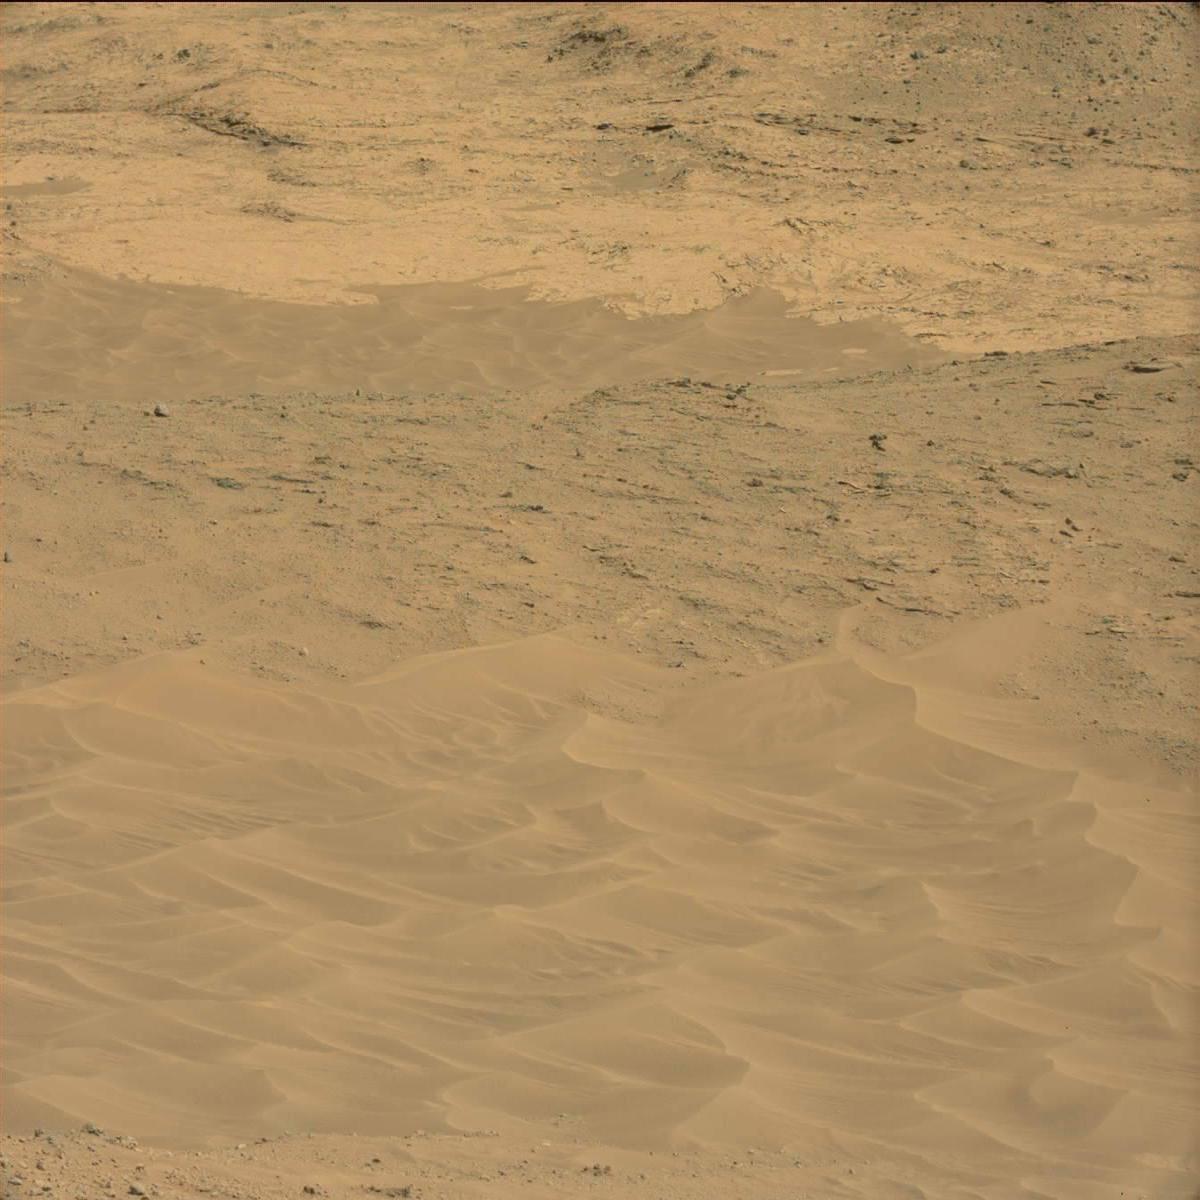
Terrain classes present: Bedrock, Sand / Soil